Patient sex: M
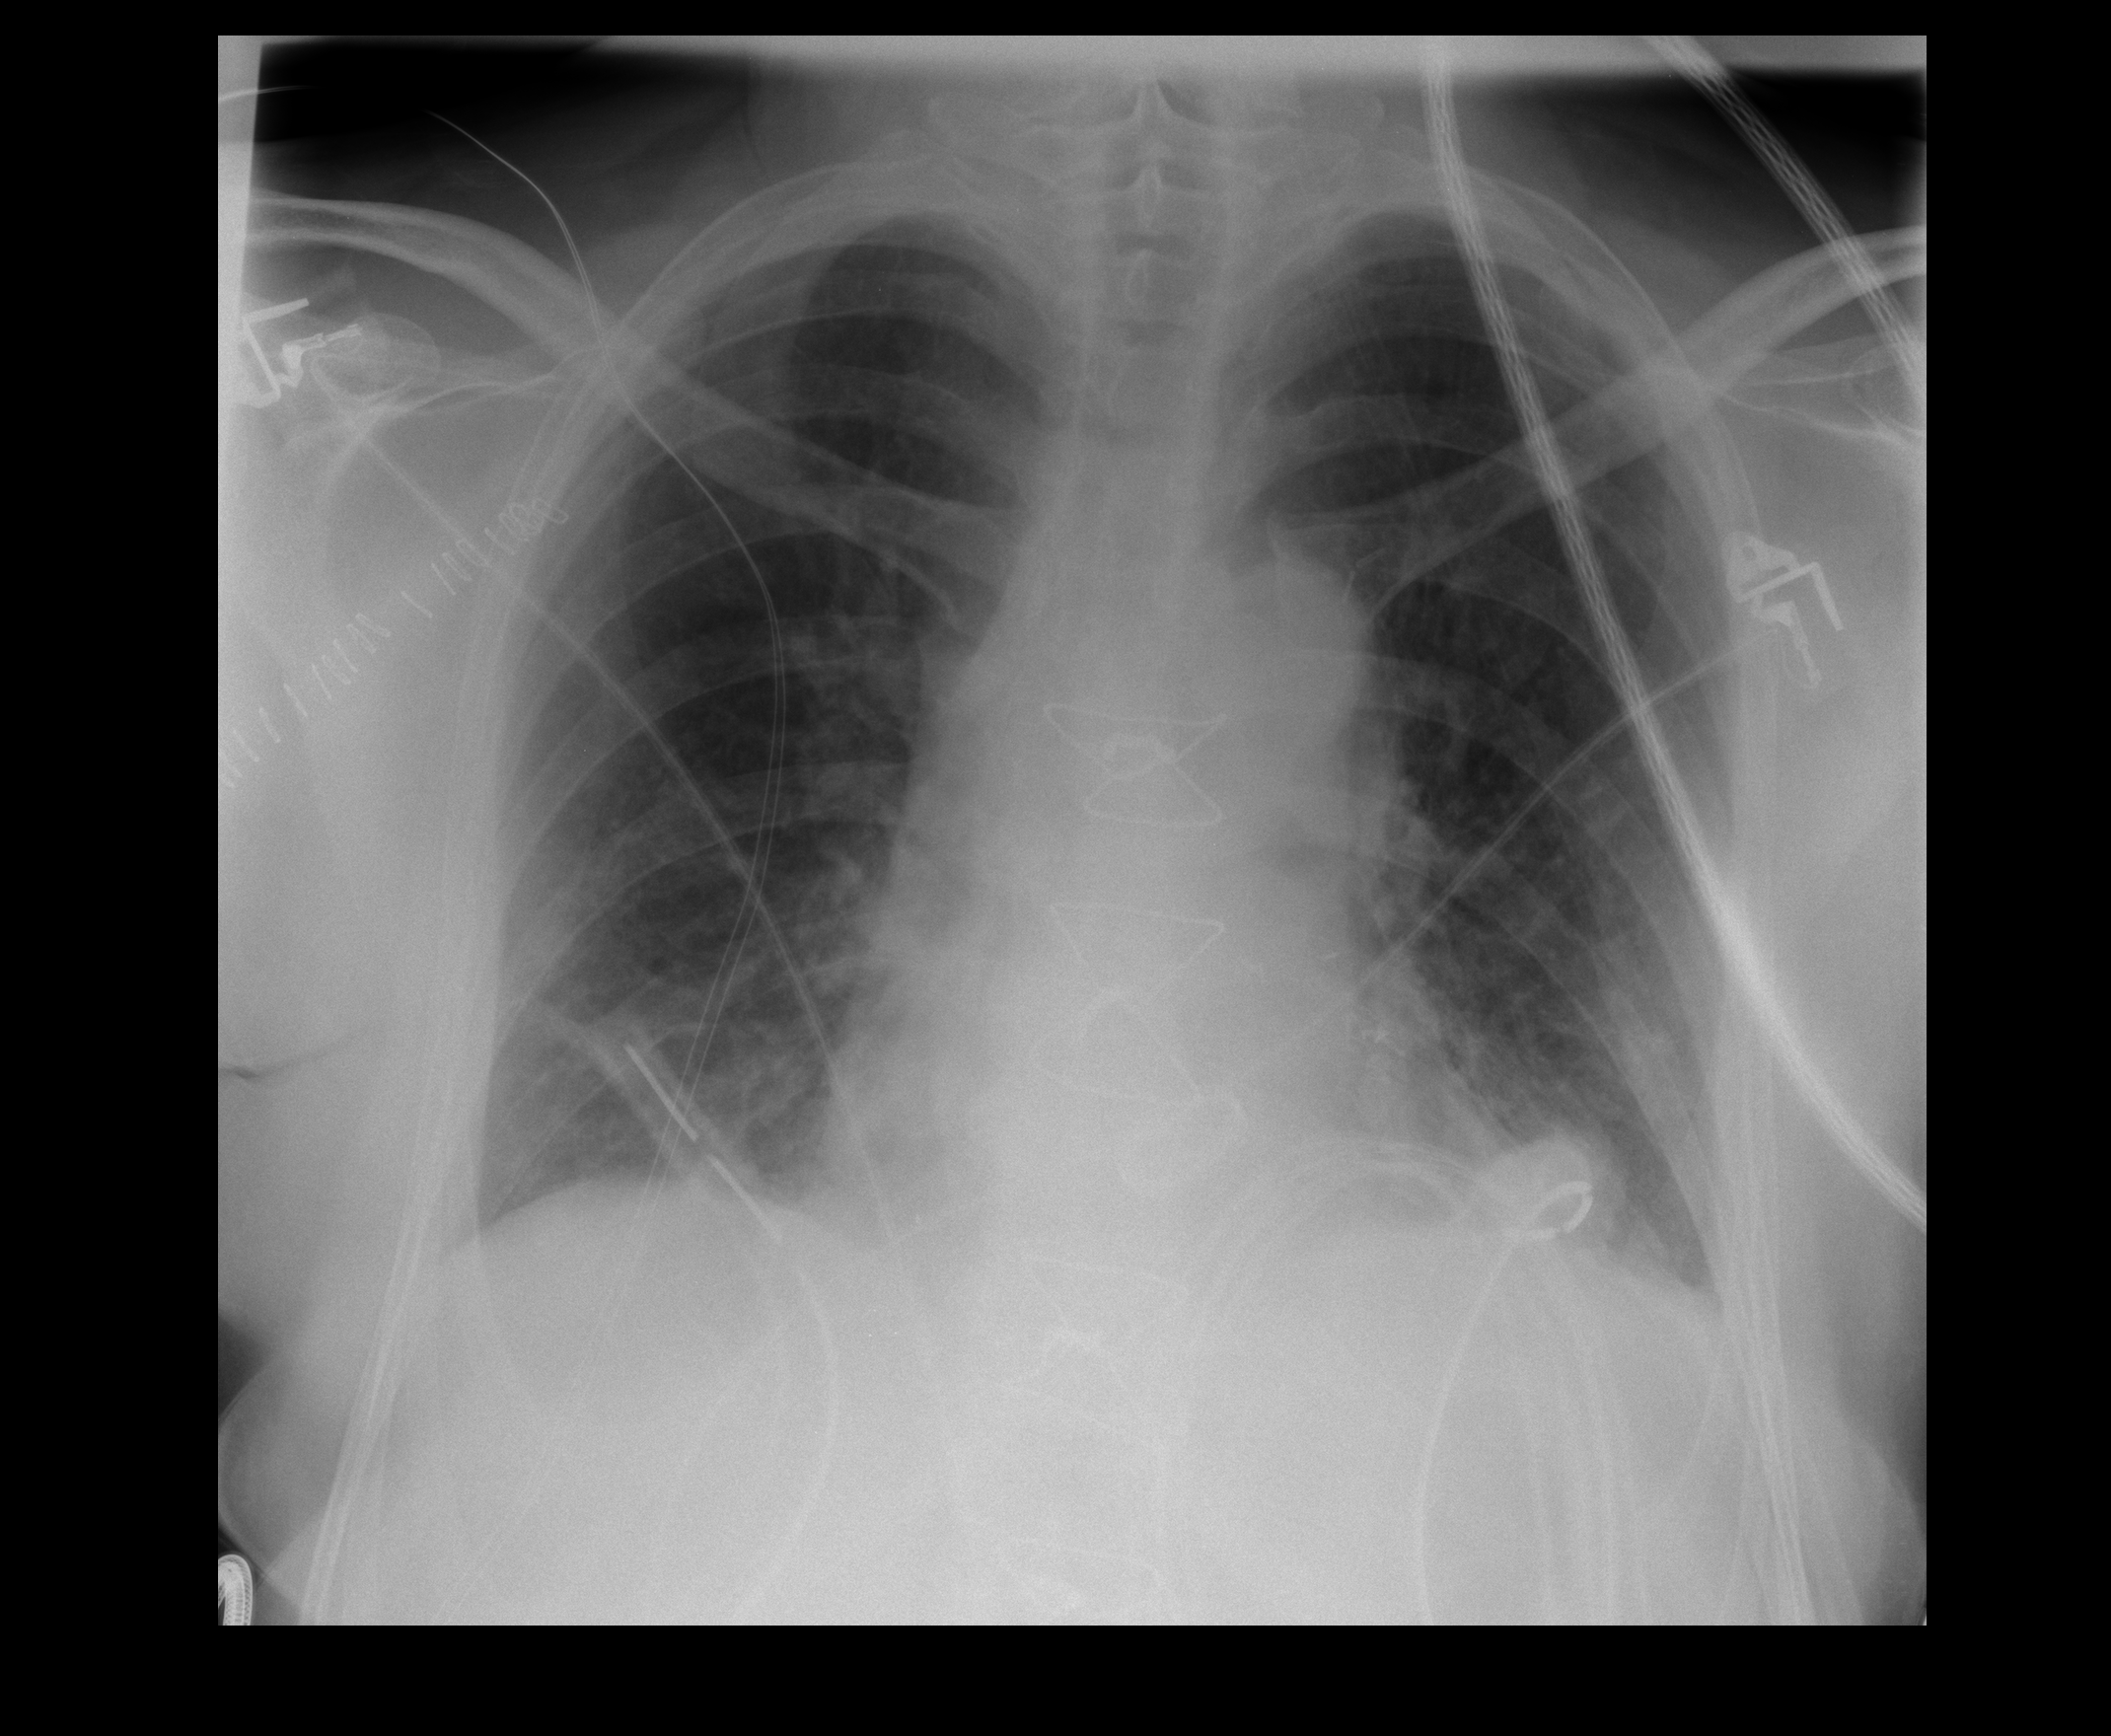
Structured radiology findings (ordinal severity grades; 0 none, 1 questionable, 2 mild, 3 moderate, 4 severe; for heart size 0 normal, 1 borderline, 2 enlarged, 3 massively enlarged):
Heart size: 0
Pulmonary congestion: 2
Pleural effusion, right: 0
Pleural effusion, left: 1
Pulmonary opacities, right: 0
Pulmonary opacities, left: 1
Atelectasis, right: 2
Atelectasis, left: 2